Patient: sex M, age 62
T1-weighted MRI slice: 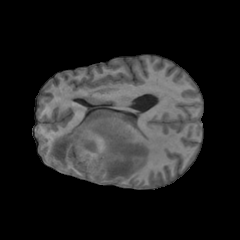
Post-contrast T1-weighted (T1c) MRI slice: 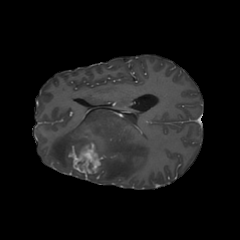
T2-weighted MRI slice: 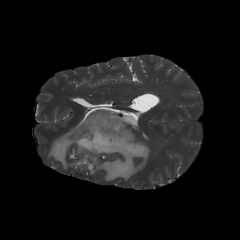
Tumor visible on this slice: yes
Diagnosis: Glioblastoma, IDH-wildtype
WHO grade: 4